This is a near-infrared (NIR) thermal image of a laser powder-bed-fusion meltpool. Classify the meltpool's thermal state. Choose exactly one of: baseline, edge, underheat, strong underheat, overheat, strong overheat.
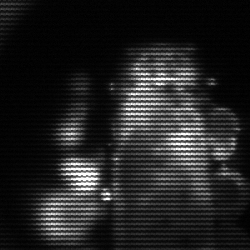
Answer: strong underheat